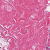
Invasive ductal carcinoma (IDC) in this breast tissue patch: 0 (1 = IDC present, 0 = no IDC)